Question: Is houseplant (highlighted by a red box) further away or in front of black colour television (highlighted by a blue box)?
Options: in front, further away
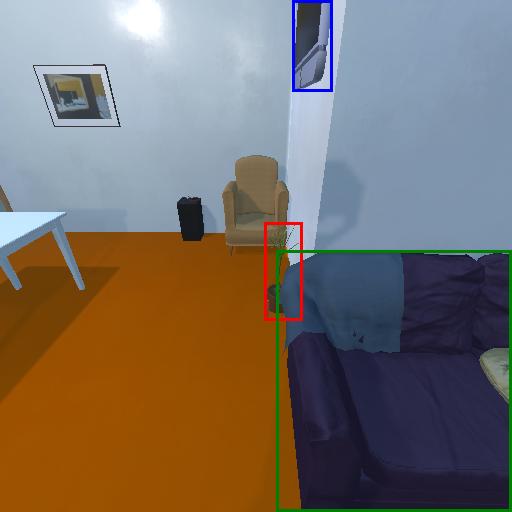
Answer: in front